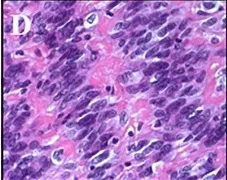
Focally, ribbon-like.
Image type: pathology (h&e)